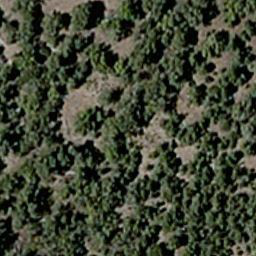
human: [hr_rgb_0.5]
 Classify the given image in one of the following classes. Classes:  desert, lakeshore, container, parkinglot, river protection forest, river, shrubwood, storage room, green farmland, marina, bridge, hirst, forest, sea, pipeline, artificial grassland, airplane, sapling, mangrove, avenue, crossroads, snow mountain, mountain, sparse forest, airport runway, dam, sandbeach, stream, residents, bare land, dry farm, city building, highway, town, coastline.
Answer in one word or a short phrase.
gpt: sparse forest